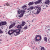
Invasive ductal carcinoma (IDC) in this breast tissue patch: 0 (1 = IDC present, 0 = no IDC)